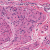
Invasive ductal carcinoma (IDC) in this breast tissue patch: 0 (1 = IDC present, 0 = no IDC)